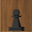
Piece: bP